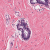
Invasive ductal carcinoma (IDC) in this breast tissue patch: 0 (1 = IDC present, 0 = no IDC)